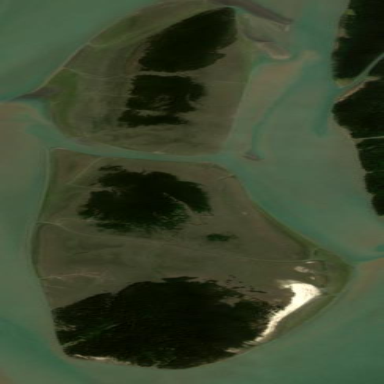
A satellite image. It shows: Island surrounded by mangrove wetland.